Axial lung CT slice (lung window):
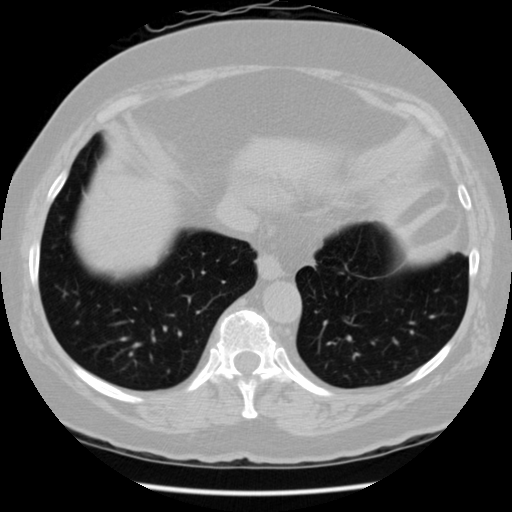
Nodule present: yes
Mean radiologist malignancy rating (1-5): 3.25